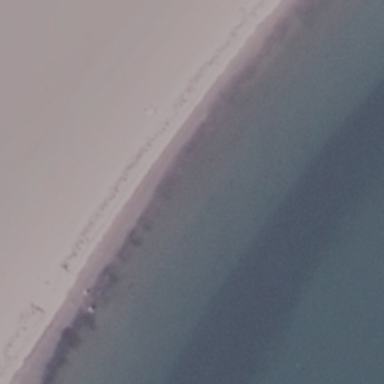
This is a beach with blue sea and white sands .